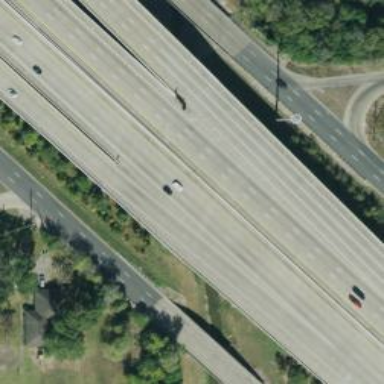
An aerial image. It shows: Viaduct bridge over motorway link.